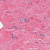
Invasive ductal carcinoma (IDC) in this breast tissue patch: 0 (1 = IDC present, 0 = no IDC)